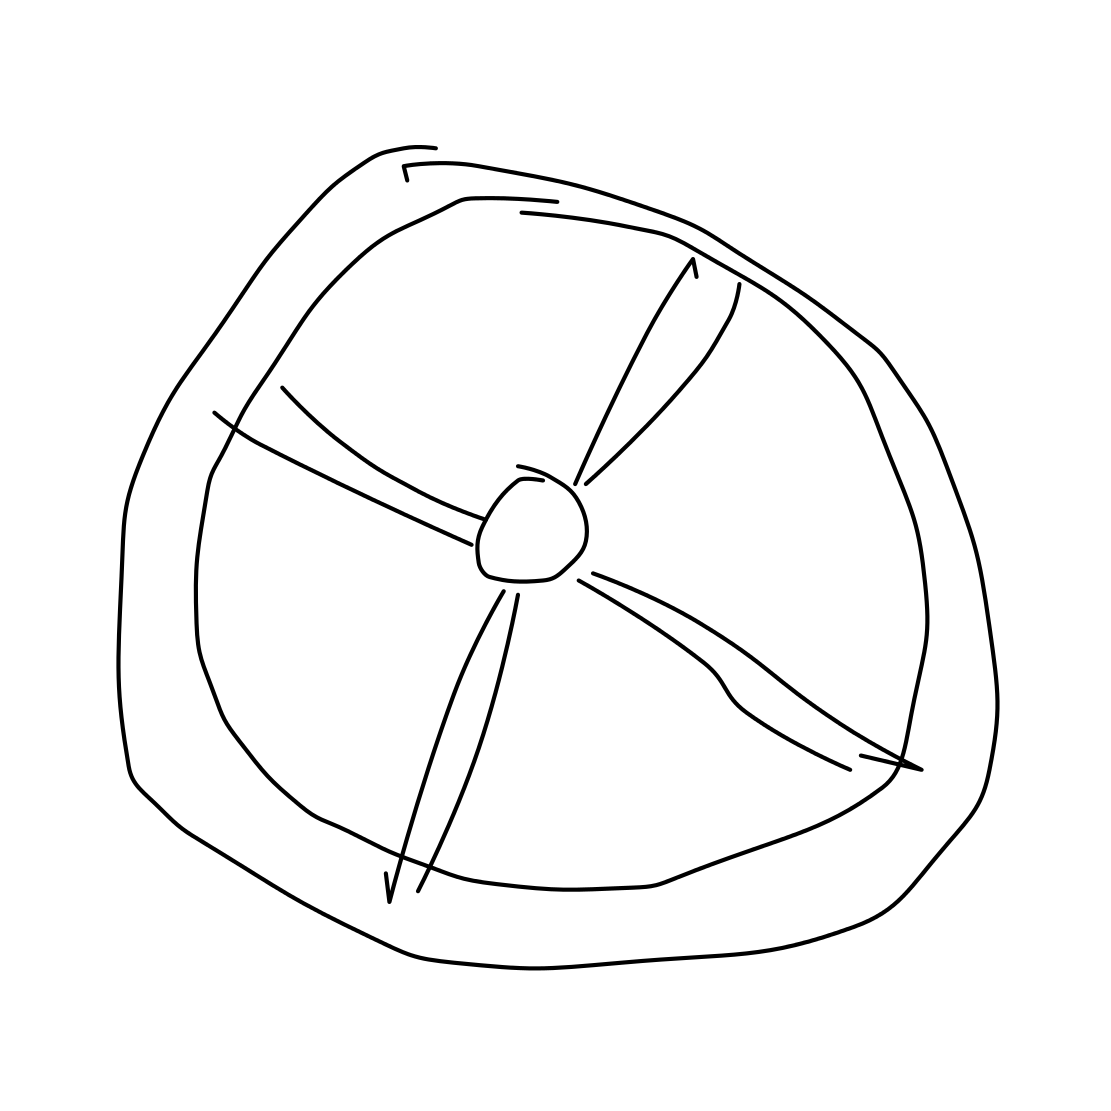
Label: wheel